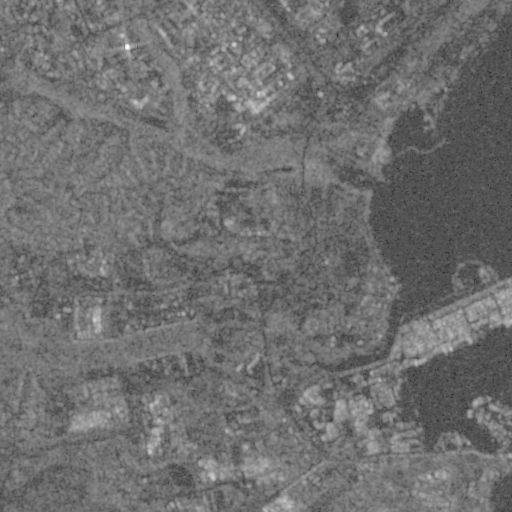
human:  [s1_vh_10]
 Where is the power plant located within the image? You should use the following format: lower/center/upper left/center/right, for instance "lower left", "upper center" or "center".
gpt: The power plant is located in the lower left of the image.
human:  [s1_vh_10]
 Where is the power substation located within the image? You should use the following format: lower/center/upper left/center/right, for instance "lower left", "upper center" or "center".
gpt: The power substation is located in the lower left of the image.
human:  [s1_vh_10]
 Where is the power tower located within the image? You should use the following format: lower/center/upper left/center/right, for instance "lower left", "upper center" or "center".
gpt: The power tower is located in the lower left of the image.
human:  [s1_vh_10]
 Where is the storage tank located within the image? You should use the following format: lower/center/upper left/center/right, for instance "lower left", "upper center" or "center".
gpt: The storage tank is located in the lower of the image.
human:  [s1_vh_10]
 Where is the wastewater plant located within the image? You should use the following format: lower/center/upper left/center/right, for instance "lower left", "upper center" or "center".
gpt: The wastewater plant is located in the upper left of the image.
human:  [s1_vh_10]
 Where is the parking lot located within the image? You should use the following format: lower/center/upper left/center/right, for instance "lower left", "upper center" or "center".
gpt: There is no parking lot in the image.

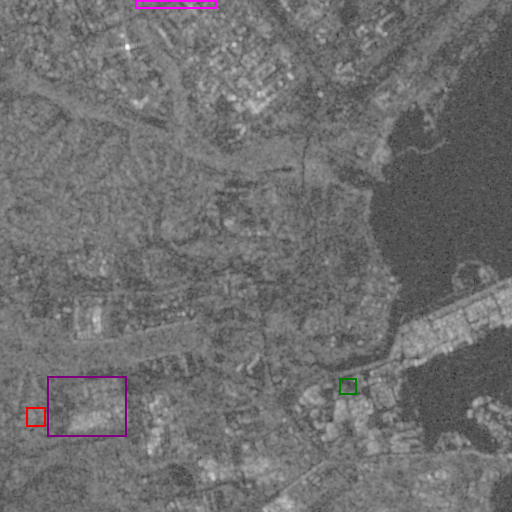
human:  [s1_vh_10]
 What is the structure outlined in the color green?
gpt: The structure outlined in green is a parking lot.
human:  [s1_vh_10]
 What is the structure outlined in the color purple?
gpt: The structure outlined in purple is a power plant.
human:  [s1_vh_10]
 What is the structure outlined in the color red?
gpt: The structure outlined in red is a power substation.
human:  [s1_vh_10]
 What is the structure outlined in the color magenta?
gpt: The structure outlined in magenta is a wastewater plant.
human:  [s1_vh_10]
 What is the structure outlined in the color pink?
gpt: There is no pink outline.